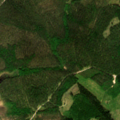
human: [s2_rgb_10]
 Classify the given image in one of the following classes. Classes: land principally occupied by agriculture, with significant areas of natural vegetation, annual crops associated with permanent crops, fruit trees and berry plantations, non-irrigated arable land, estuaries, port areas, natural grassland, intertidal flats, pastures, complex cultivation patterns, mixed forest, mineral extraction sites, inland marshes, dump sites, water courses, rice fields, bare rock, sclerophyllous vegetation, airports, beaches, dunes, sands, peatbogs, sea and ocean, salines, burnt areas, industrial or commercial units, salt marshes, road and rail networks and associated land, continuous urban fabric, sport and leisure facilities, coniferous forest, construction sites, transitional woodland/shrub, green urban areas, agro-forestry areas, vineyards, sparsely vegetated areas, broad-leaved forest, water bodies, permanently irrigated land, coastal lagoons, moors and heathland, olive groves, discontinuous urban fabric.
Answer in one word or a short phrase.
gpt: broad-leaved forest, coniferous forest, transitional woodland/shrub